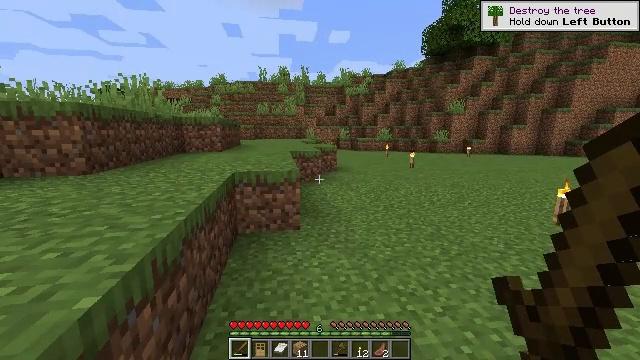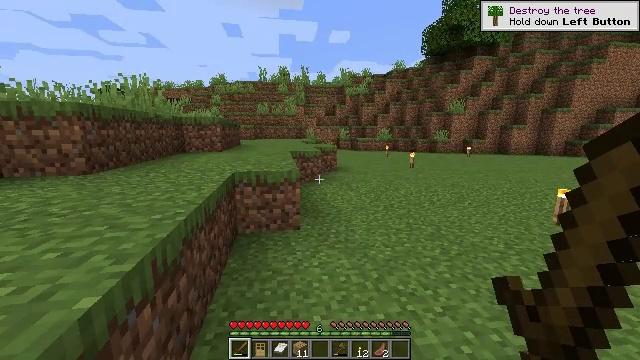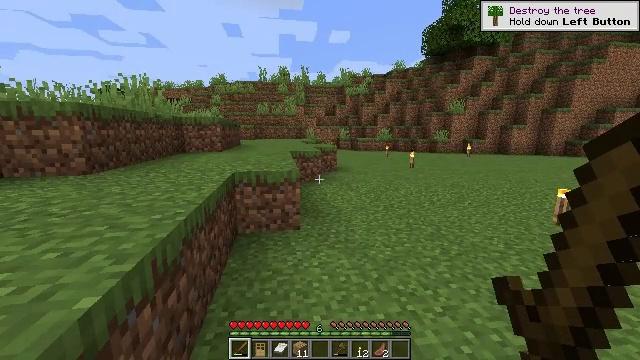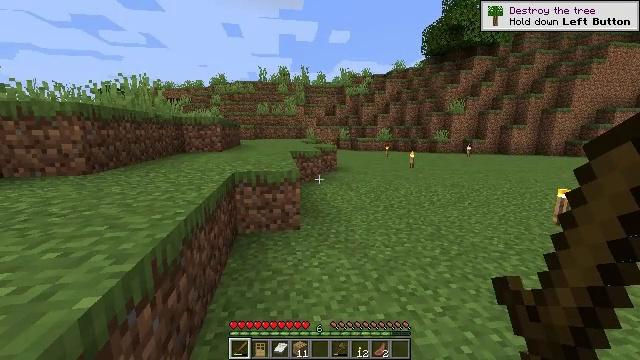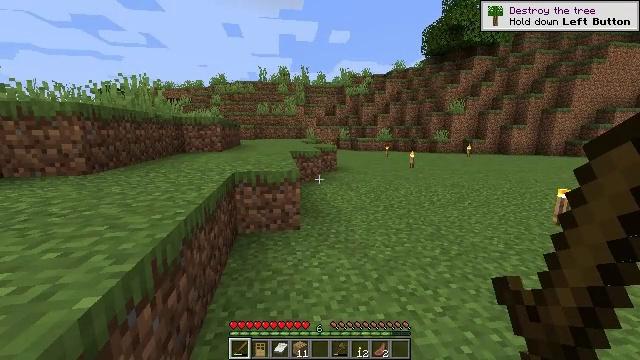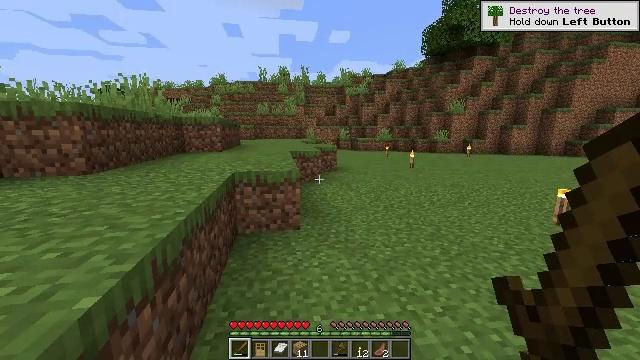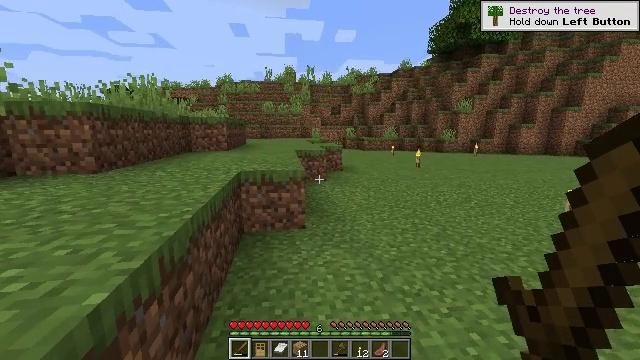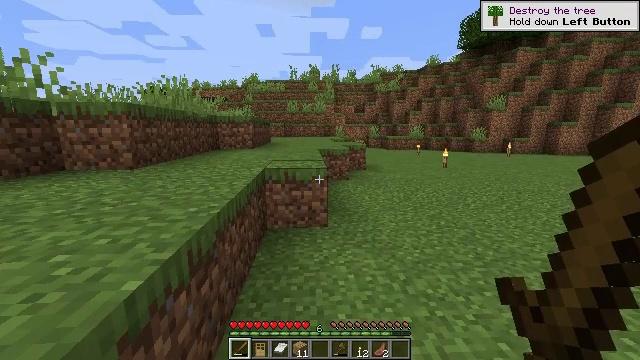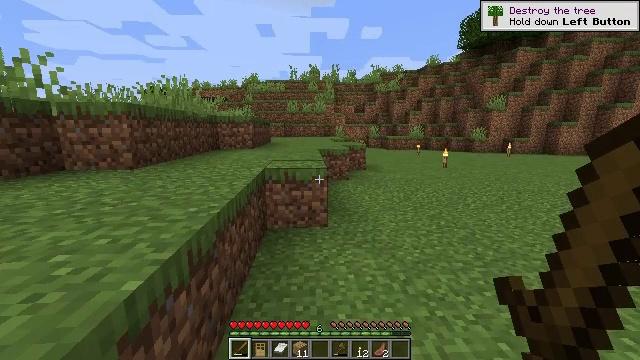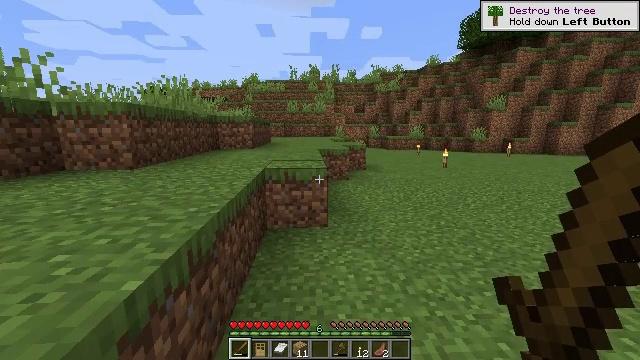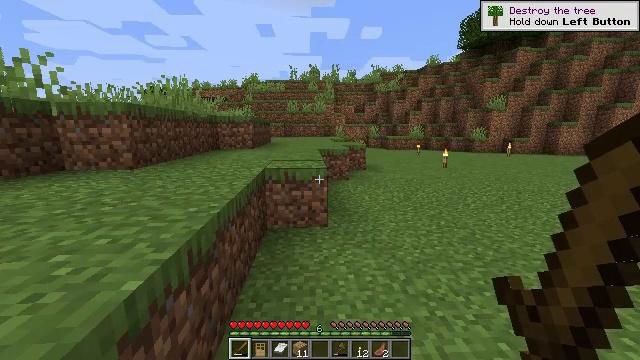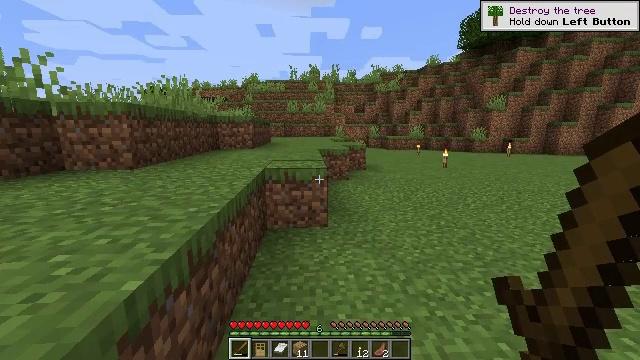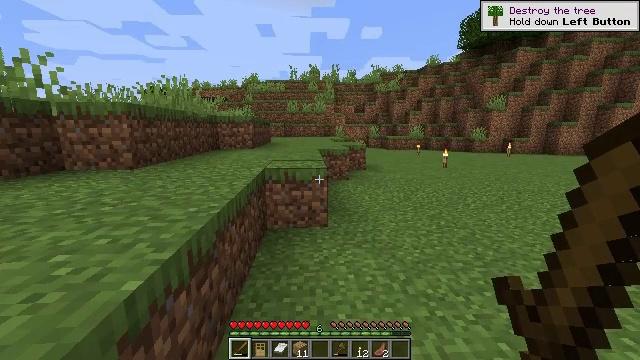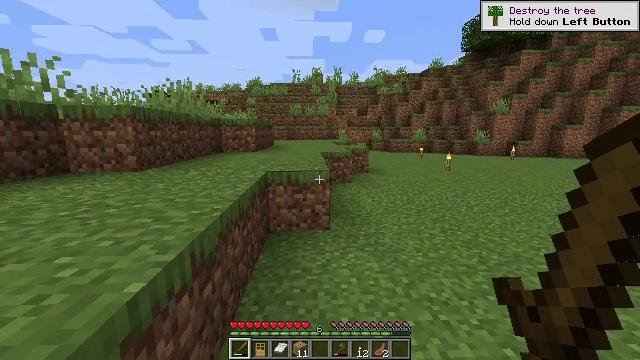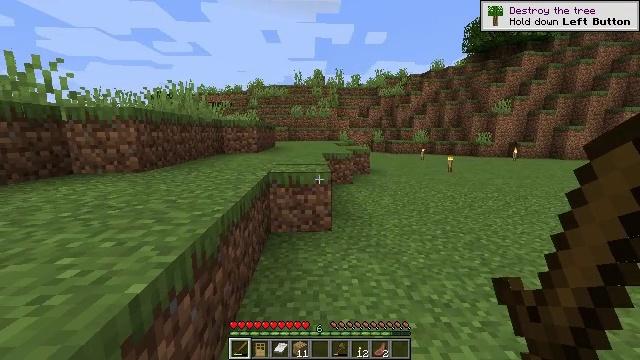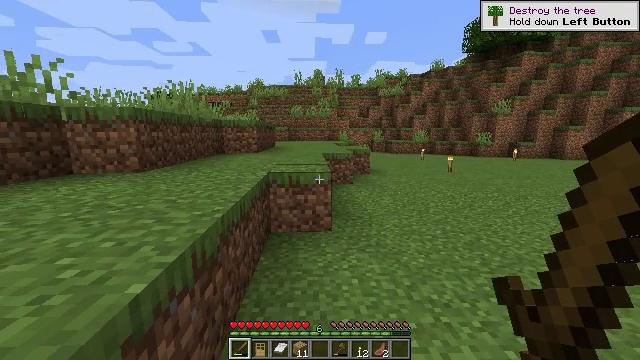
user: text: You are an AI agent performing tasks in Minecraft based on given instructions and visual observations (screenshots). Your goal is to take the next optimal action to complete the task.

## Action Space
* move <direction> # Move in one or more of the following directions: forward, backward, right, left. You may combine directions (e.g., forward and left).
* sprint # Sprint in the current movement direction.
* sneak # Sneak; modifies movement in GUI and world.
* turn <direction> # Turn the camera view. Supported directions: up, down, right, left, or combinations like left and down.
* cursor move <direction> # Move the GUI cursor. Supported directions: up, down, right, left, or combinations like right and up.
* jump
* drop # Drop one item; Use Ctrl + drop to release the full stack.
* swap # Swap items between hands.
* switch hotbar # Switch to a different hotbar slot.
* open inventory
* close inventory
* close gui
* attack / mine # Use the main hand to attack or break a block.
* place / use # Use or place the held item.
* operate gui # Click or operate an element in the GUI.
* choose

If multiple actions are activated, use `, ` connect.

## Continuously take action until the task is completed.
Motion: motion action
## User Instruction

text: Gather grass block for landscaping.
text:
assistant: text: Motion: no_op
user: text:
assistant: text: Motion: no_op
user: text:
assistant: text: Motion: no_op
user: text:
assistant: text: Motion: no_op
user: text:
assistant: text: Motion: no_op
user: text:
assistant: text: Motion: turn left
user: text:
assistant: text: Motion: turn left
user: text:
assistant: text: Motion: no_op
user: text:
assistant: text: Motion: no_op
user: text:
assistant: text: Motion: no_op
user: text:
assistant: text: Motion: no_op
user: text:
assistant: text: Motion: no_op
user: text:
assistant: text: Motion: no_op
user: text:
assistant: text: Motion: no_op
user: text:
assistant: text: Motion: no_op
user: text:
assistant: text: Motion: no_op
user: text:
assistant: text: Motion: no_op
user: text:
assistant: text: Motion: no_op
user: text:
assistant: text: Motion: no_op
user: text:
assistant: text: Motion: no_op
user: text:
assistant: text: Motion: no_op
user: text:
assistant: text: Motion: no_op
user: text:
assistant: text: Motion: no_op
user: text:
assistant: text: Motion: no_op
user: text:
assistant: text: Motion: no_op
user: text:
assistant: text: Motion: no_op
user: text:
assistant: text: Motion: no_op
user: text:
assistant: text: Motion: no_op
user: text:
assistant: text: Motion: no_op
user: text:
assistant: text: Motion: no_op